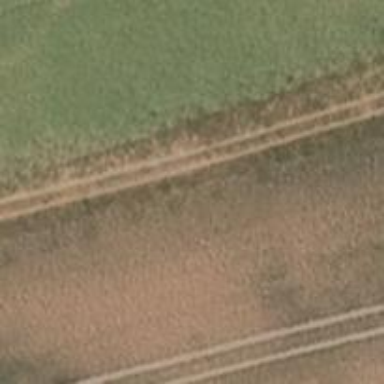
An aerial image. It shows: Sandy track road with grade3 tracktype.